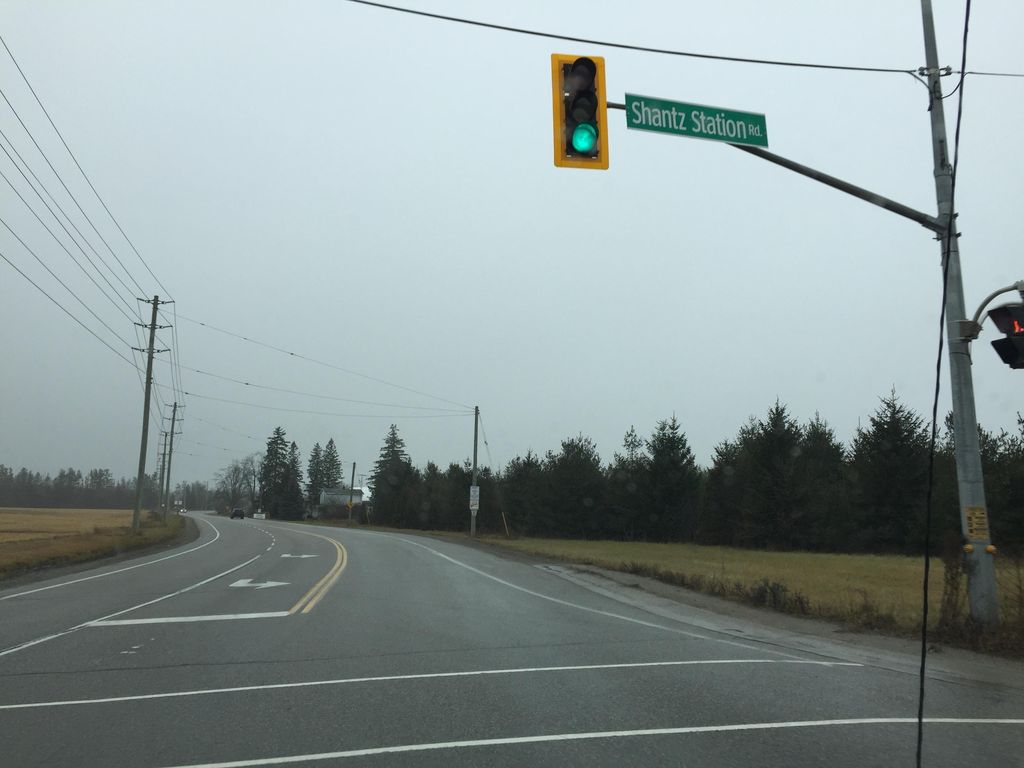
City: kitchener-waterloo